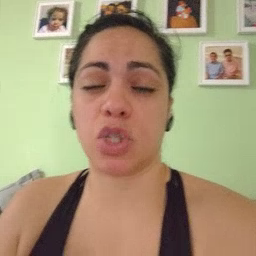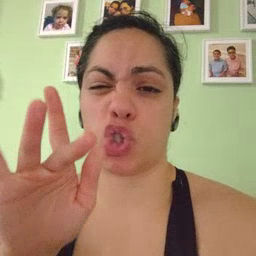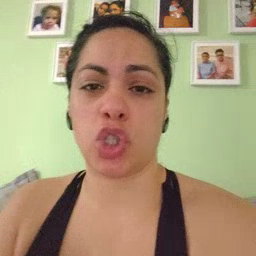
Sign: touch